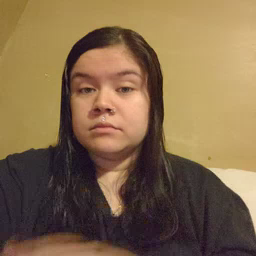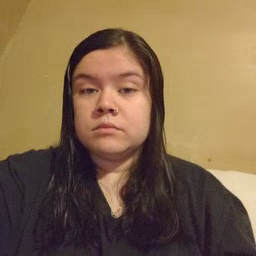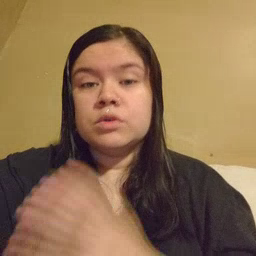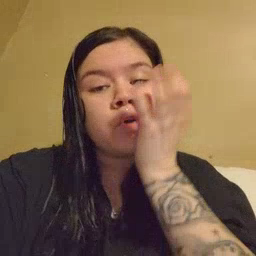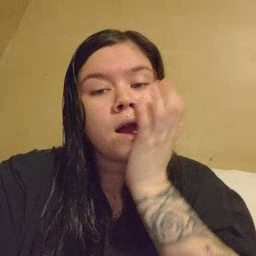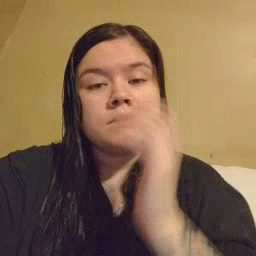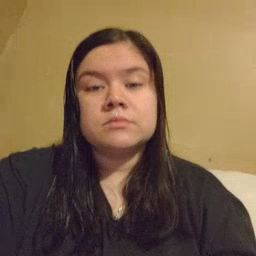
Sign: grass